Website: home-depot
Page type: delivery-shipping
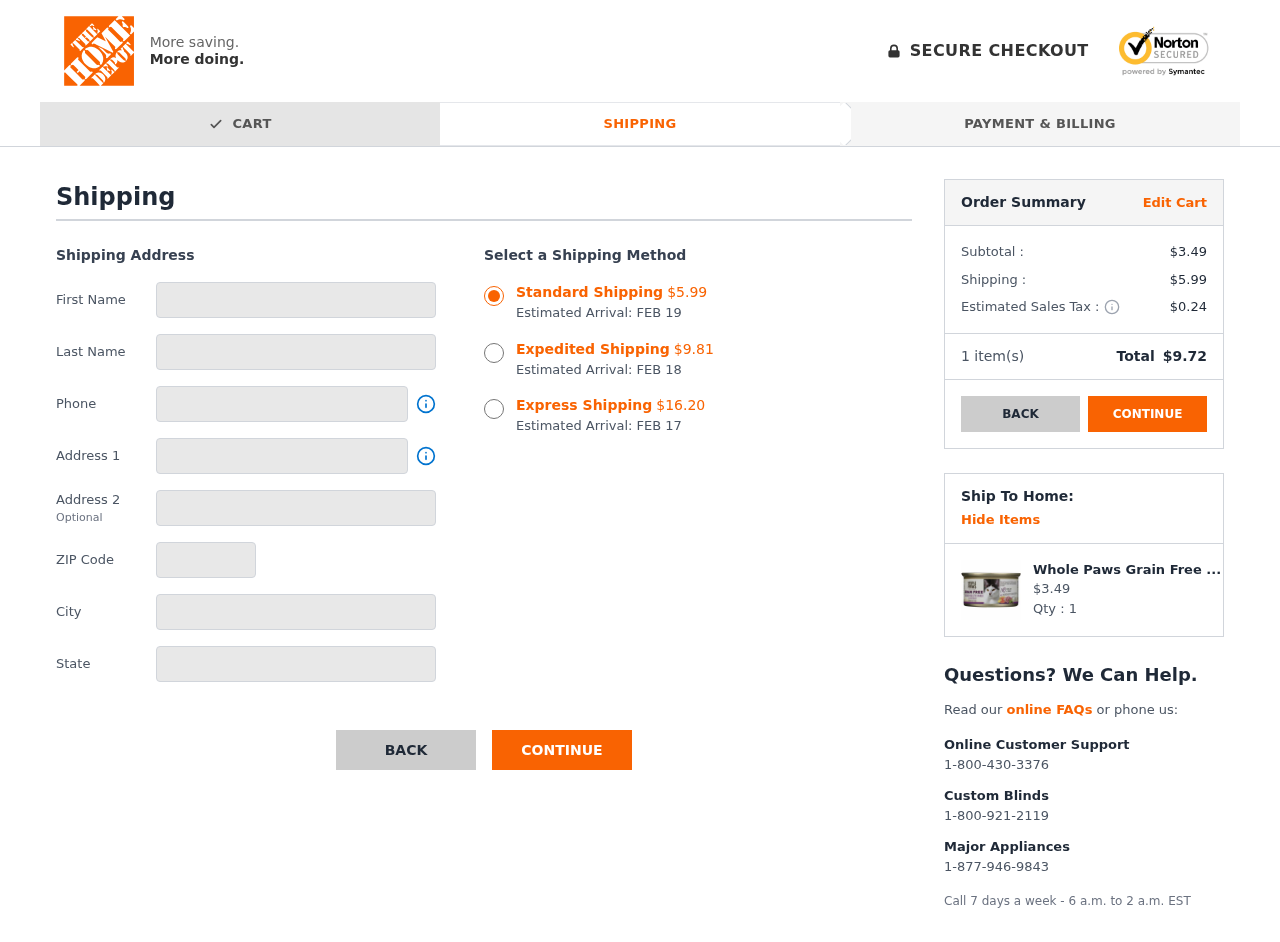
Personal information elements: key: PII_CITY
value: Garyborough
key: PII_FIRSTNAME
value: Michael
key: PII_LASTNAME
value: Reyes
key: PII_PHONE
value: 4762024442
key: PII_POSTCODE
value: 72455
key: PII_STATE
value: Virginia
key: PII_STREET
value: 9612 Teresa Wall Apt. 620
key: PII_STREET2
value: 53534 Delacruz Avenue Apt. 127
Product elements: key: PRODUCT1_NAME
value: Whole Paws Grain Free Chicken & Giblets Dinner with Vegetables, 3 oz, 3 oz
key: PRODUCT1_PRICE
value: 3.49
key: PRODUCT1_QUANTITY
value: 1
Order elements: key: ORDER_SHIPPING_COST_STANDARD
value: $5.99
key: ORDER_DELIVERY_DATE
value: FEB 19
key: ORDER_SHIPPING_COST_EXPEDITED
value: $9.81
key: ORDER_DELIVERY_DATE_EXPEDITED
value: FEB 18
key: ORDER_SHIPPING_COST_EXPRESS
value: $16.20
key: ORDER_DELIVERY_DATE_EXPRESS
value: FEB 17
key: ORDER_SUBTOTAL
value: $3.49
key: ORDER_SHIPPING_COST
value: $5.99
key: ORDER_TAX
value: $0.24
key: ORDER_NUM_ITEMS
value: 1
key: ORDER_TOTAL
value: $9.72